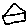
Label: house